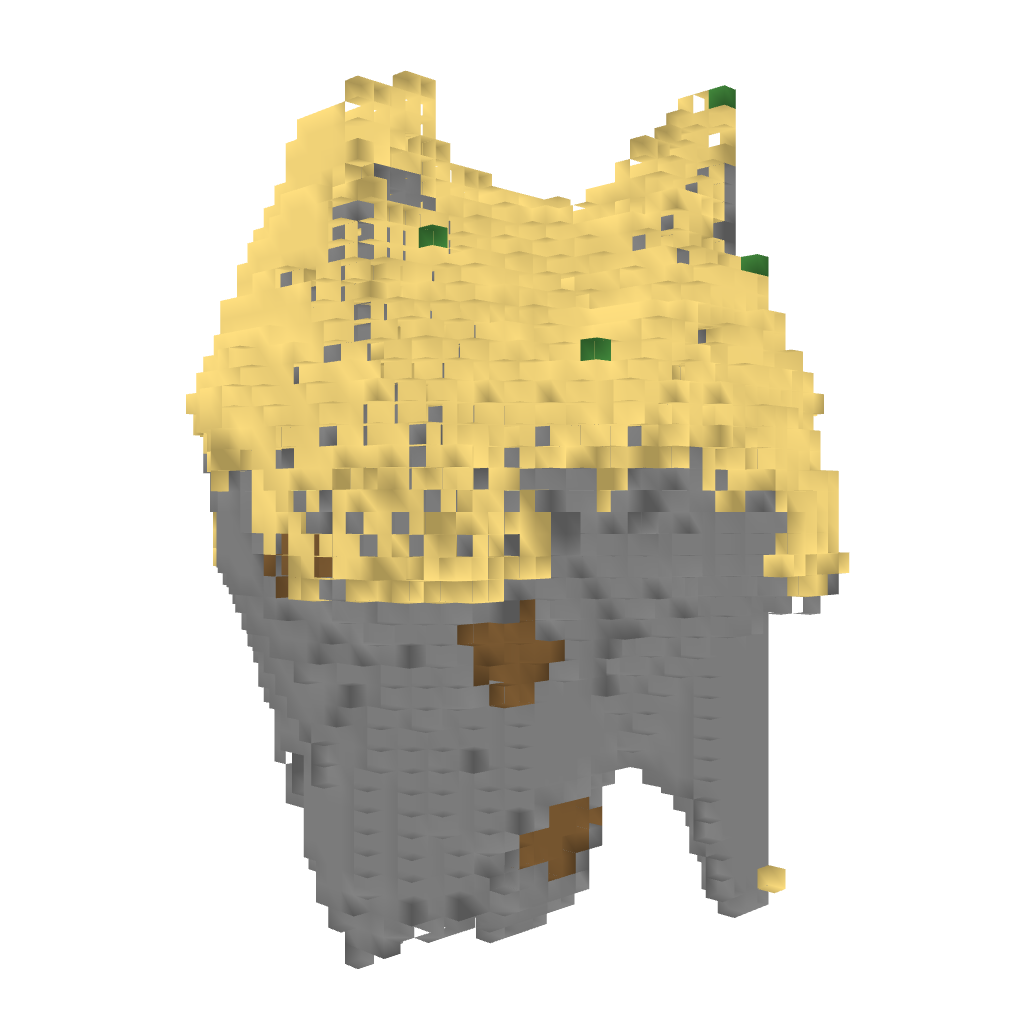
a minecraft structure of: Floating Island: Desert Hill bad low quality